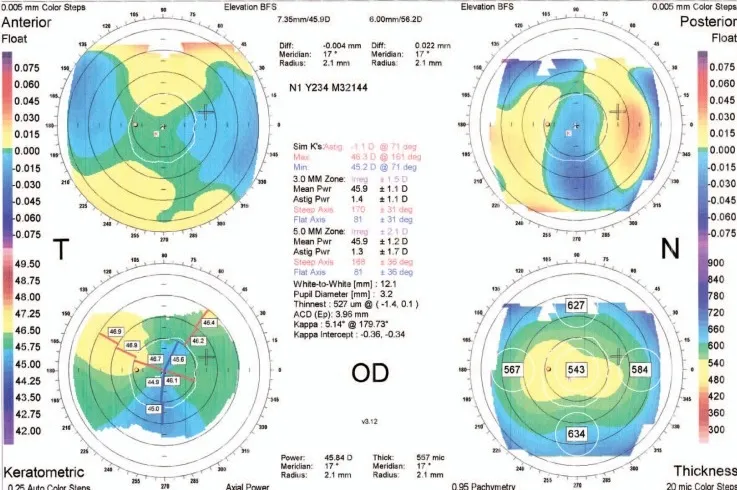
Orbscan of the right eye.
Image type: ophthalmic_imaging (oct)